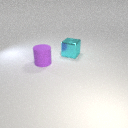
large cyan metal cube behind large purple rubber cylinder